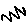
Label: zigzag